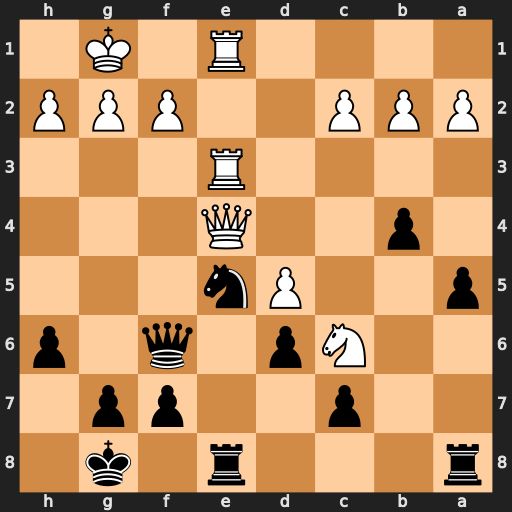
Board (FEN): r3r1k1/2p2pp1/2Np1q1p/p2Pn3/1p2Q3/4R3/PPP2PPP/4R1K1
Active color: b
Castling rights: -
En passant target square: -
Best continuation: Nxc6 Qxe8+ Rxe8